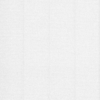
Label: dusty